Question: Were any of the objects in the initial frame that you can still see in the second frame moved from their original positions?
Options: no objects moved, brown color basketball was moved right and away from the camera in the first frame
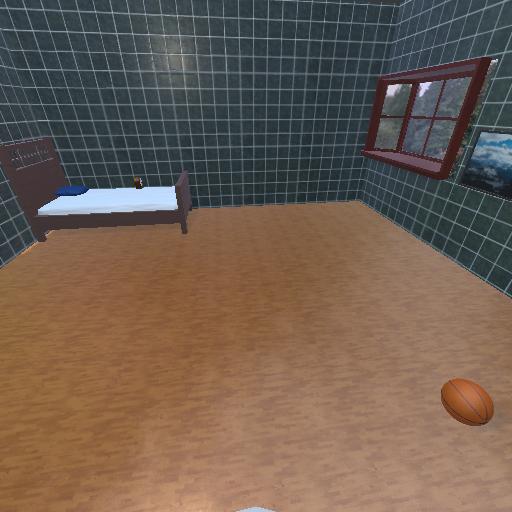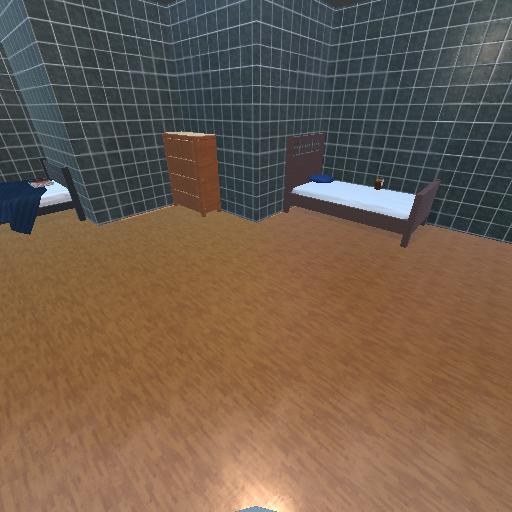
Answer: no objects moved